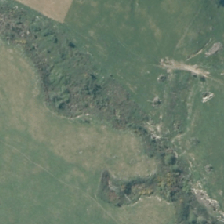
Land cover: deciduous_hardwood